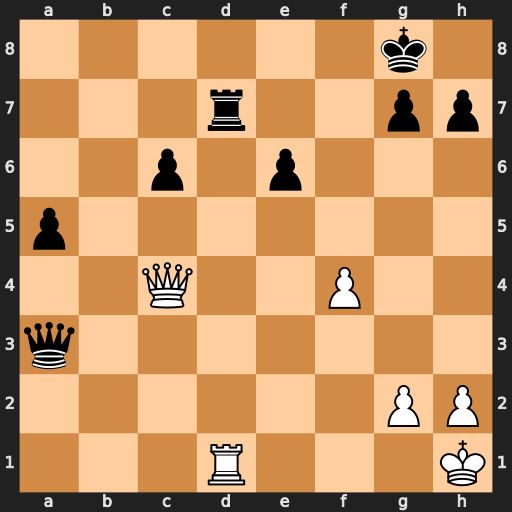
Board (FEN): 6k1/3r2pp/2p1p3/p7/2Q2P2/q7/6PP/3R3K
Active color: w
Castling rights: -
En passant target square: -
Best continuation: Qxe6+ Rf7 Rd8+